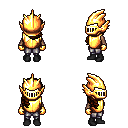
a pixel art fantasy rpg character, female body template, human, dark skin, gold chest armor, metal pants, brown right-swept hairstyle, gold helm, gold gloves, black shoes, four views (front, back, left, right), 2x2 character sprite sheet, small pixel art, hard edges, no anti-aliasing